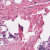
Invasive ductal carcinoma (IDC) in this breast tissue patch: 0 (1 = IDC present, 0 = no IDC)